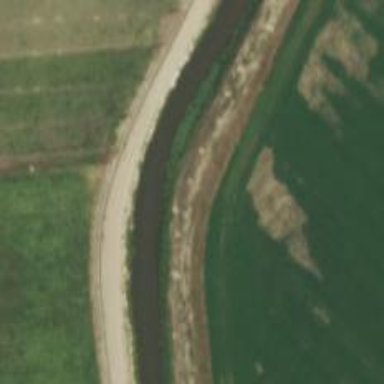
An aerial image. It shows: Canal.